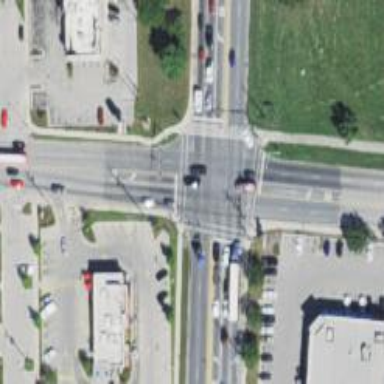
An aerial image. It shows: Footway with crossing lines.